Interaction volume radius: 10 \u00c5
Interaction volume height: 15 \u00c5
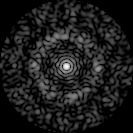
Disorder parameter: 0.838